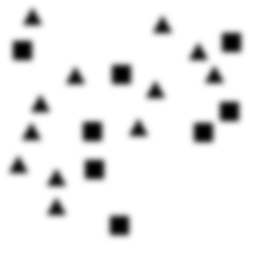
Squares: 8
Triangles: 12
Stars: 0
Total shapes: 20